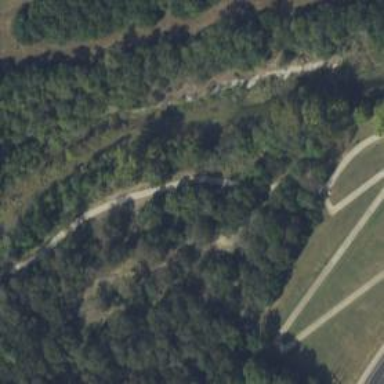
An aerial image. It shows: Disc golf hole.